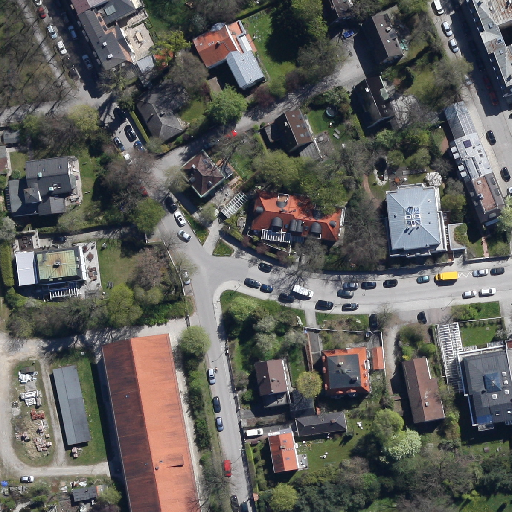
Referring expression: sidewalk along with tree